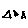
Label: triangle